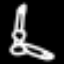
Label: chair